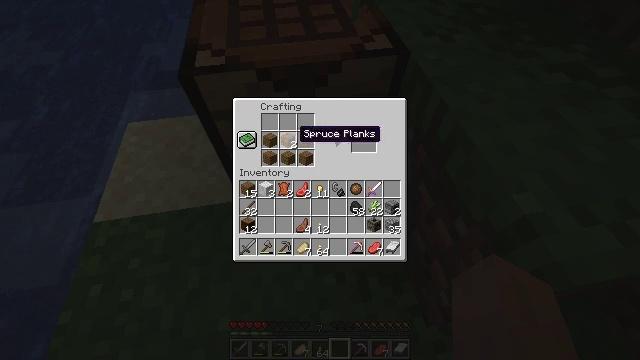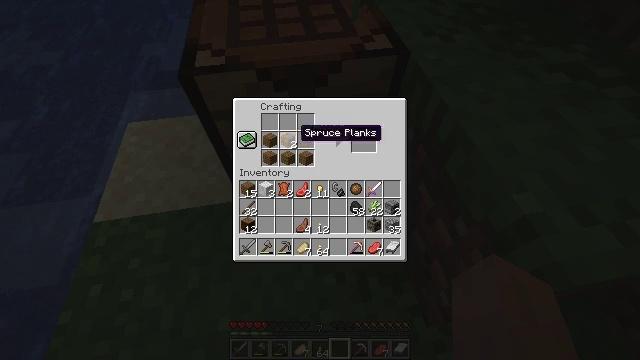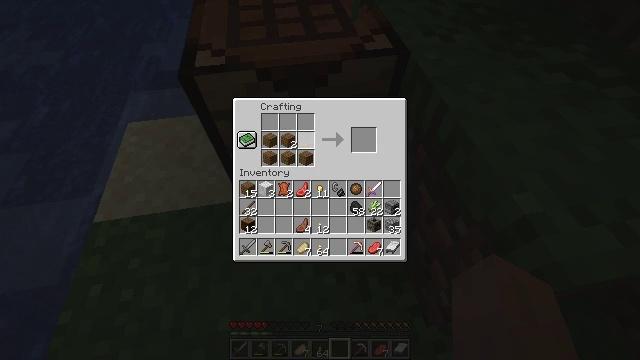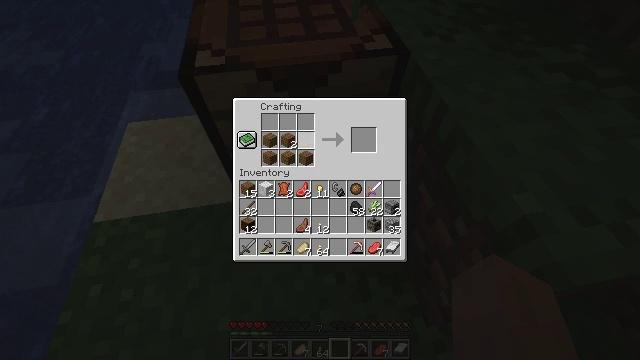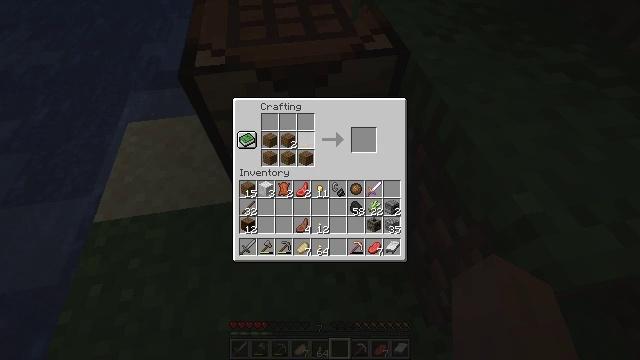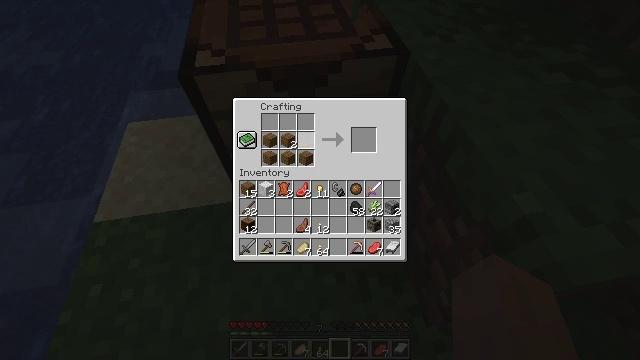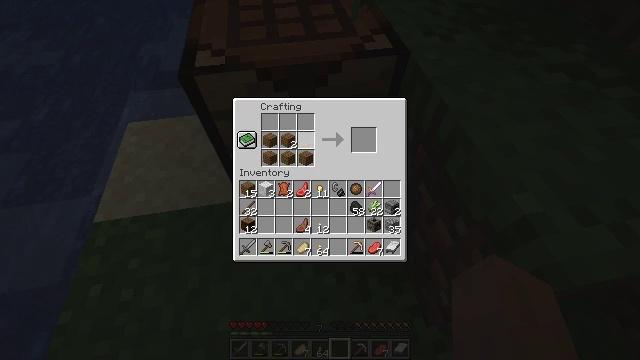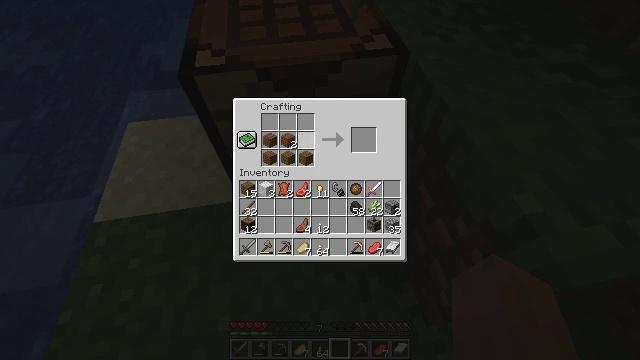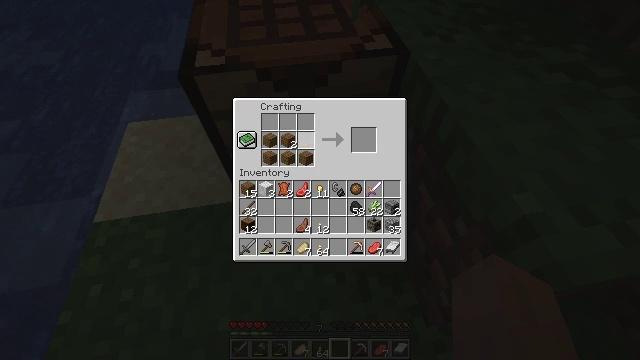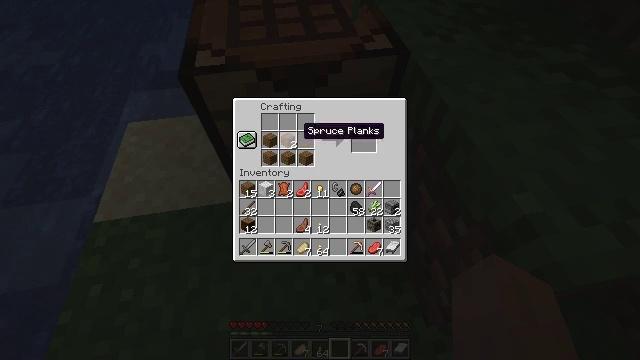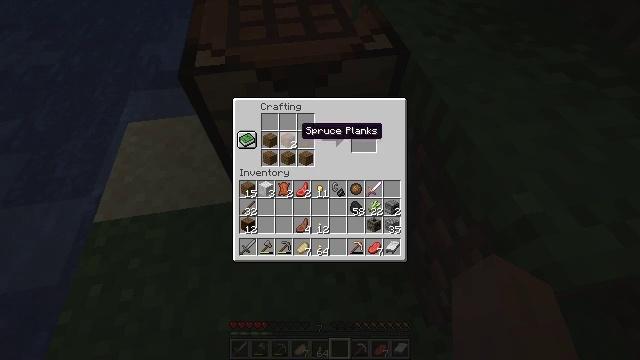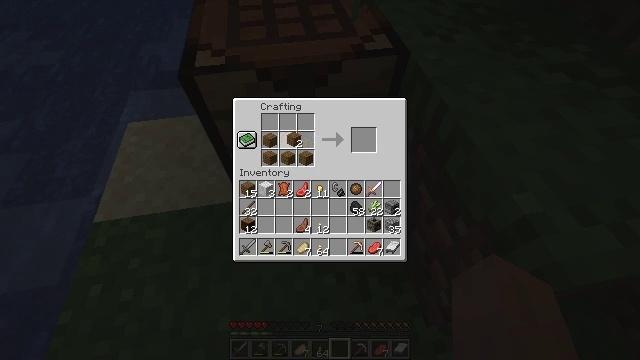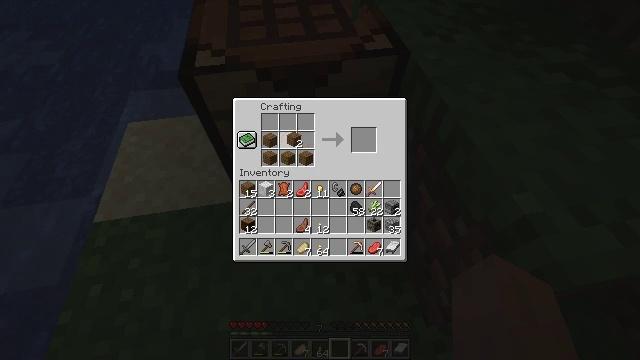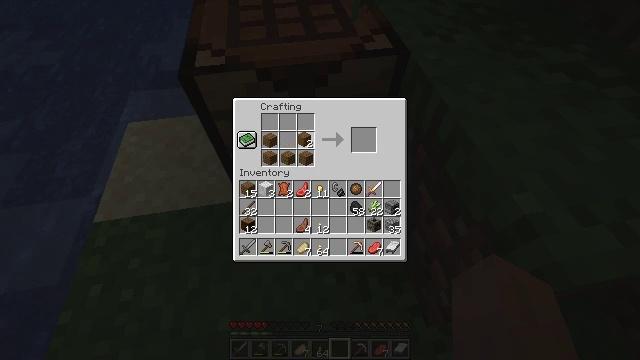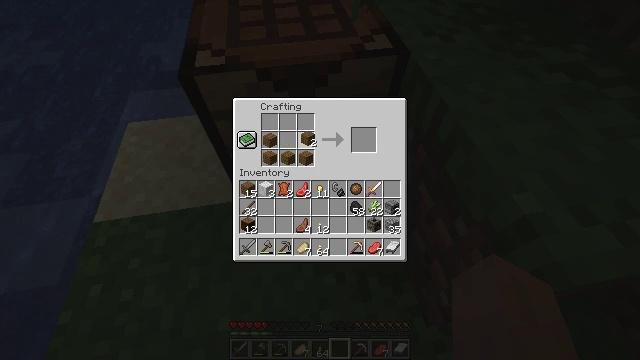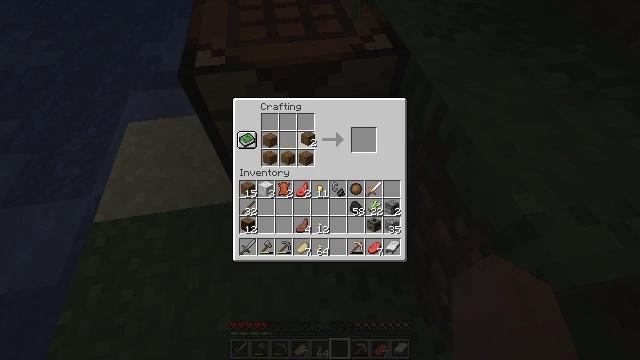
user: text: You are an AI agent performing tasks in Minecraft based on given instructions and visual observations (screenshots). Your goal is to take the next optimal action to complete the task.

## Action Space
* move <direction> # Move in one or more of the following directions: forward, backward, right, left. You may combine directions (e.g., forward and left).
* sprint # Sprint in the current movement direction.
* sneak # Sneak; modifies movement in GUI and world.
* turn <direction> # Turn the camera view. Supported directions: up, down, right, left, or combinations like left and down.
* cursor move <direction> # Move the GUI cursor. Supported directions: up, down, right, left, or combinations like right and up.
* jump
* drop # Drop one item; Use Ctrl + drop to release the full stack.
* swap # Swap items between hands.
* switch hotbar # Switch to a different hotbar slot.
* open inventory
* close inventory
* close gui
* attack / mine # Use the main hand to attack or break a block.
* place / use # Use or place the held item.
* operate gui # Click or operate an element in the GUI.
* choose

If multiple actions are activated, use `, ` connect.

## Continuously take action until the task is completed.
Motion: motion action
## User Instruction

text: Craft a spruce boat in the crafting table with spruce planks.
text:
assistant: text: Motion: no_op
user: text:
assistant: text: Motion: cursor move right
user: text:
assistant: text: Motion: cursor move right
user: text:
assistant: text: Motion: no_op
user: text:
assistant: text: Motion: no_op
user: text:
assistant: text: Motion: no_op
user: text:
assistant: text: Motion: cursor move left
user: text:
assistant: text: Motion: no_op
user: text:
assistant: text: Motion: no_op
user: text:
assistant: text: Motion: no_op
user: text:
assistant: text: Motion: operate gui
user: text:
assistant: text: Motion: operate gui
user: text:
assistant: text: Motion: cursor move right
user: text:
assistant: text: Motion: no_op
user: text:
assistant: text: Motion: no_op
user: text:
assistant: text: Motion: operate gui
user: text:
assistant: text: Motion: operate gui
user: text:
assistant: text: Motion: no_op
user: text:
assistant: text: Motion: choose
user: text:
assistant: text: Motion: choose
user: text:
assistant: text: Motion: choose
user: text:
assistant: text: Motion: no_op
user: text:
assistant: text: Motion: no_op
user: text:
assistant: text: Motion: no_op
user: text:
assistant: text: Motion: no_op
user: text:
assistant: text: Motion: no_op
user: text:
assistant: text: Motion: cursor move left and down
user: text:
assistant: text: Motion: cursor move left and down
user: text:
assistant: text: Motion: cursor move left
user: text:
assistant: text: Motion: cursor move left and down